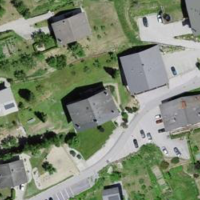
EUNIS habitat code: 55
Species observed at this site:
Hippocrepis emerus